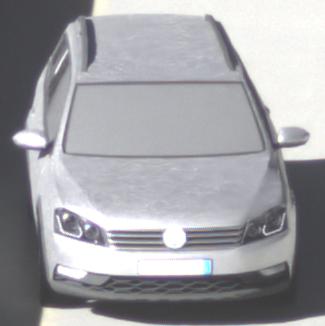
Make: VW
Model: Passat Alltrack 1.8 TSI
Detailed model: Passat (B7) Alltrack
Model produced from: 2012/03
Model produced until: 2013/06
Doors: 5
Color: white
Road condition: dry road
Daytime: morning or afternoon
Contrast: high contrast